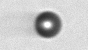
Label: bead